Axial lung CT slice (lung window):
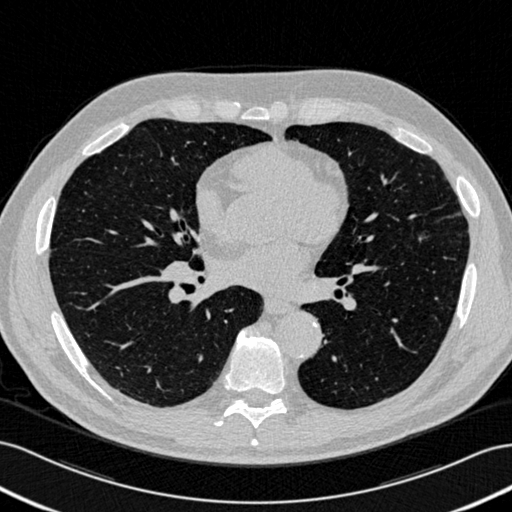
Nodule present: no